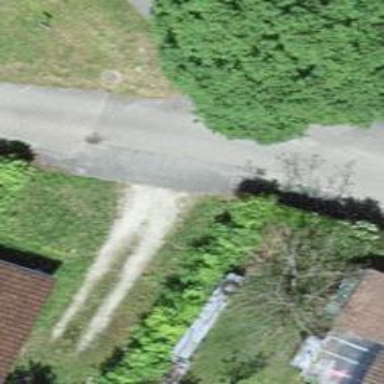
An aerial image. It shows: Paved residential road.